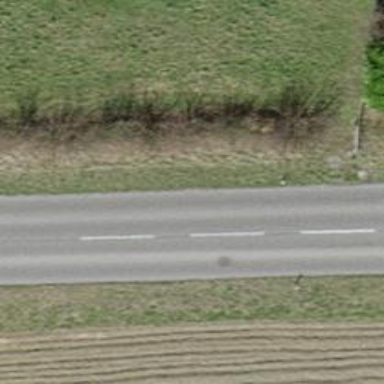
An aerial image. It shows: Secondary road with asphalt surface.